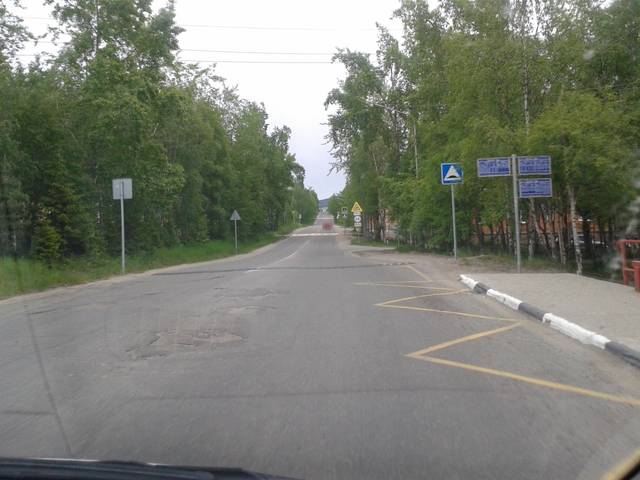
Region: Russia
Coordinates: 67.164, 32.42